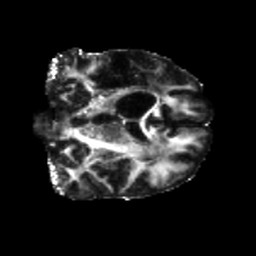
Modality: FA
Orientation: coronal
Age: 42
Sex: male
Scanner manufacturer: siemens
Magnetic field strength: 3 T
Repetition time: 5.25 s
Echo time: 0.08 s